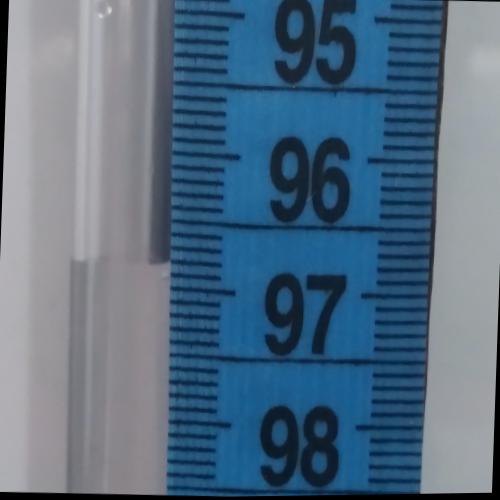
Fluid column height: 96.8 cm